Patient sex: F
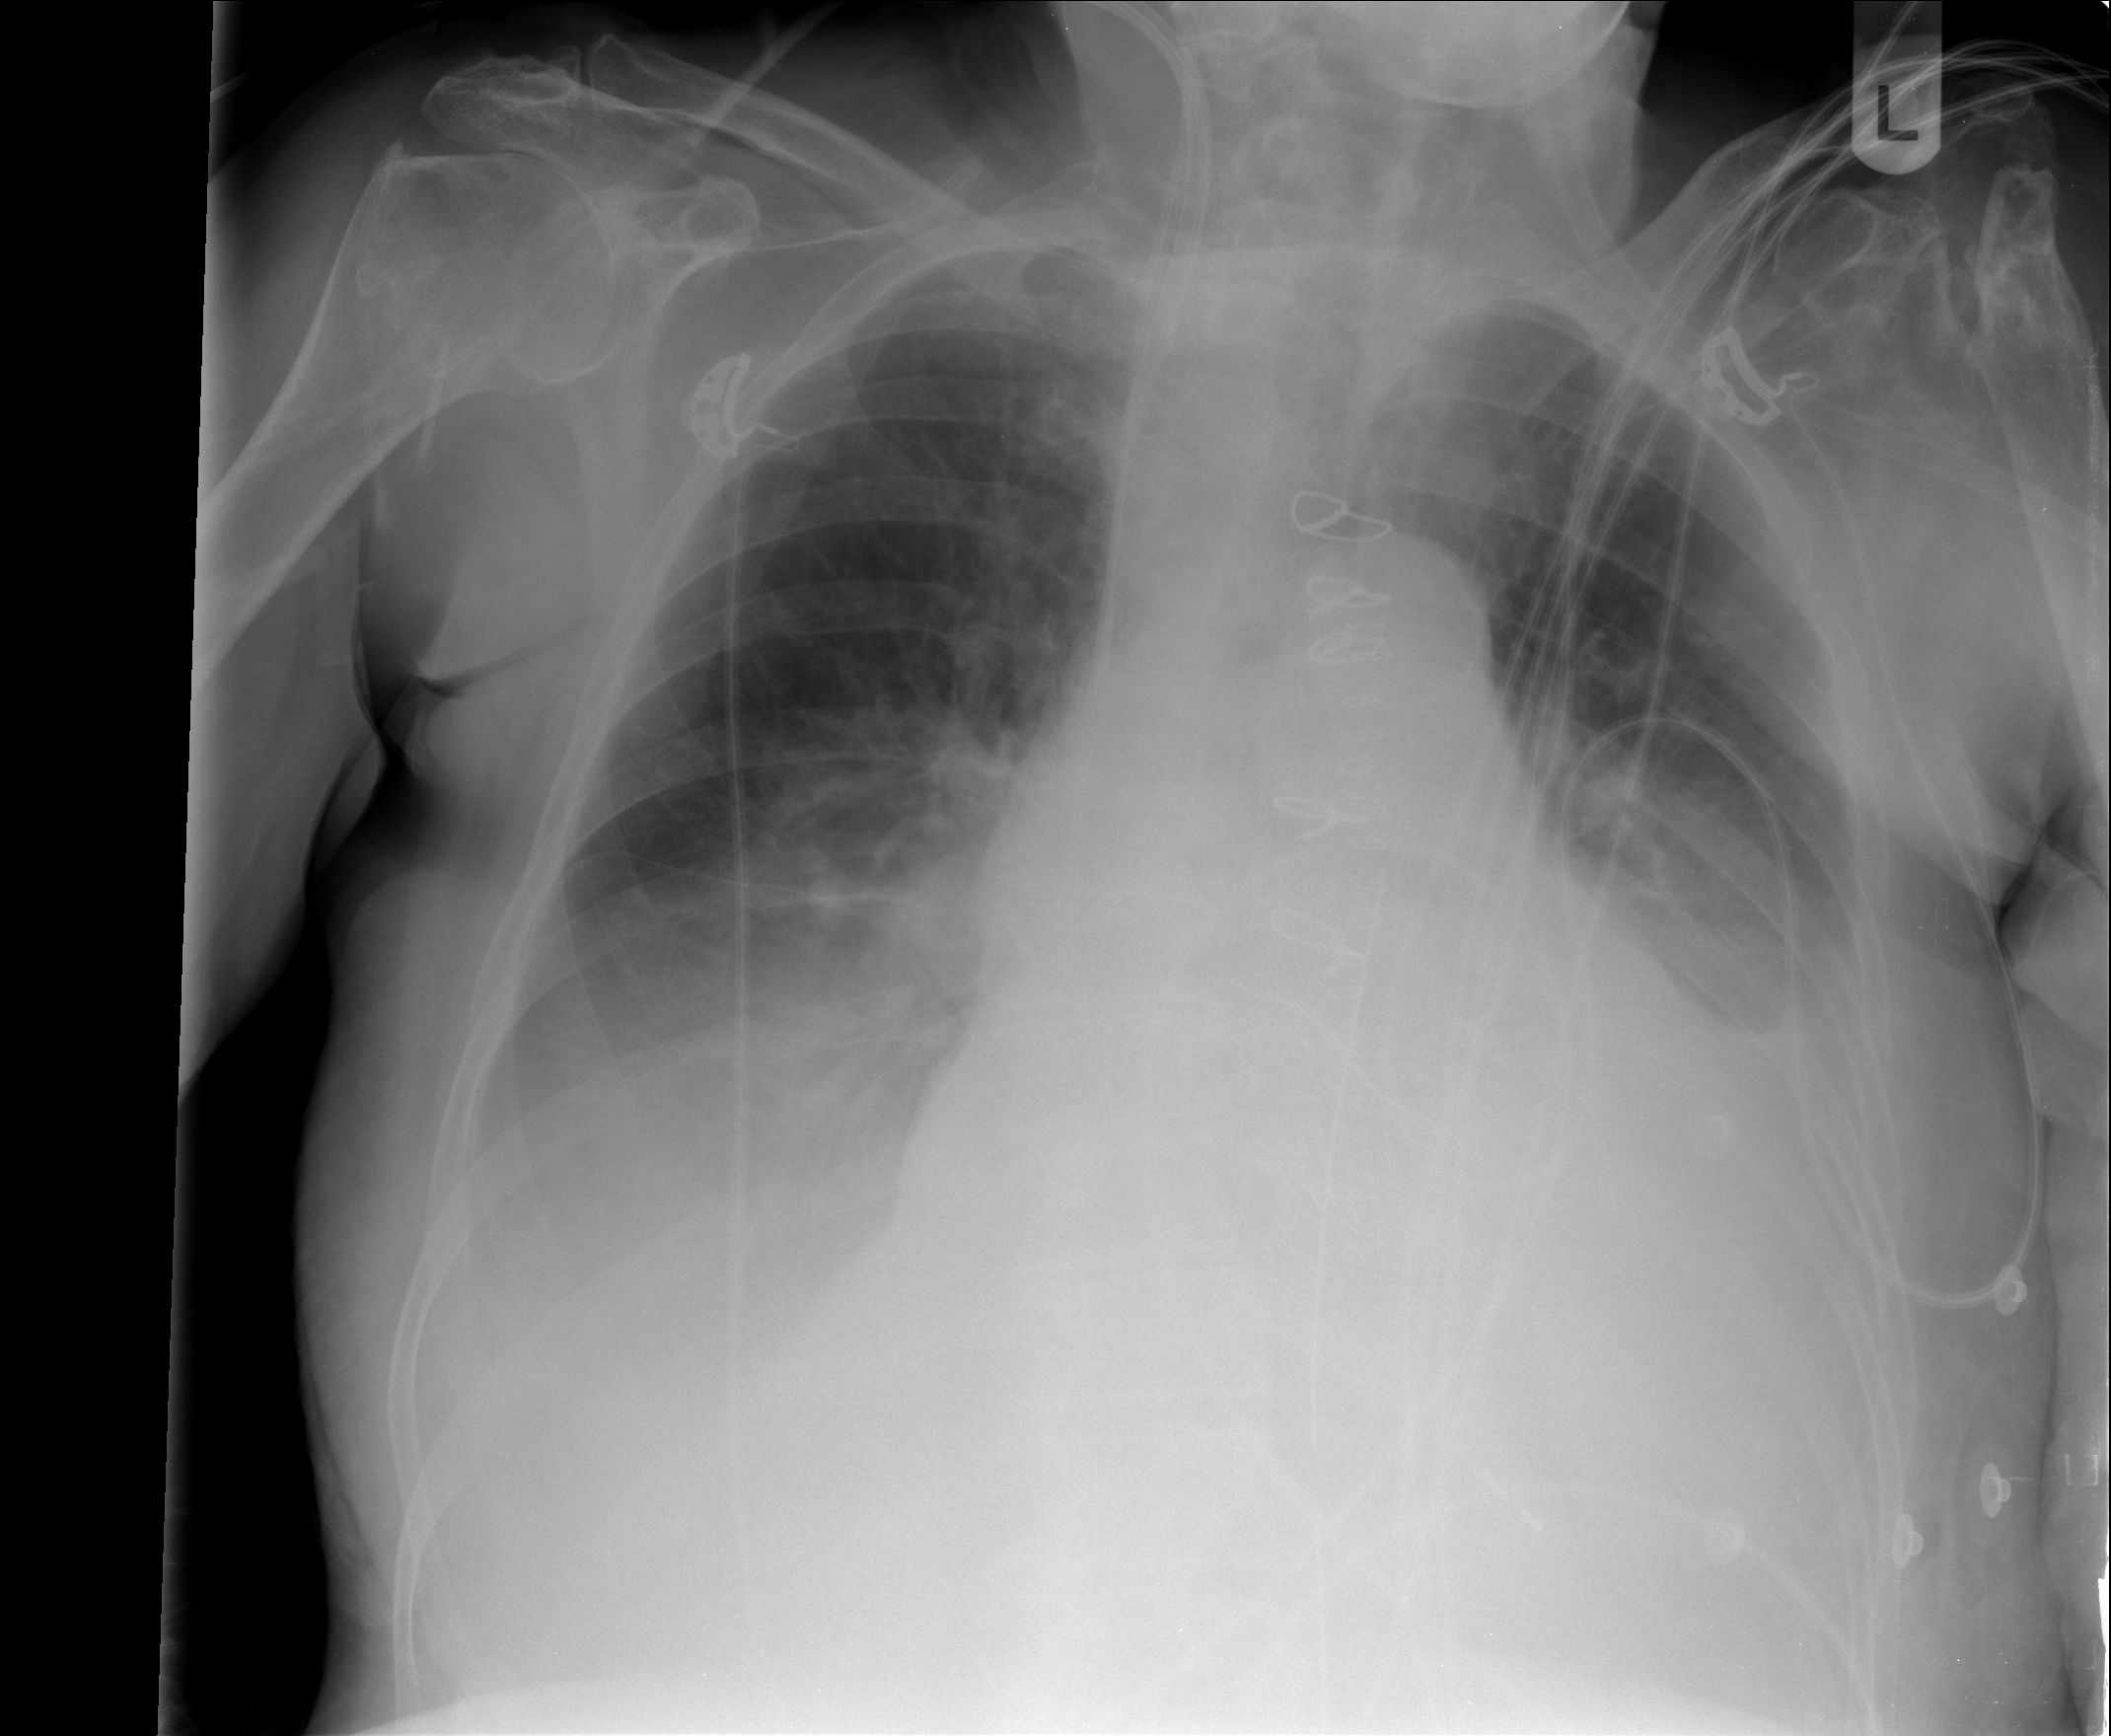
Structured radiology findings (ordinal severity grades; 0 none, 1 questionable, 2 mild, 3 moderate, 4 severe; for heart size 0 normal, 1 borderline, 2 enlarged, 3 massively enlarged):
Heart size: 2
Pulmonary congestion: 2
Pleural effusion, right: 2
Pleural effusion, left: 2
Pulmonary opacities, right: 0
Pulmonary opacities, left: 0
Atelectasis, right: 0
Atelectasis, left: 2